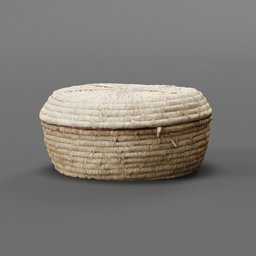
Label: decoration